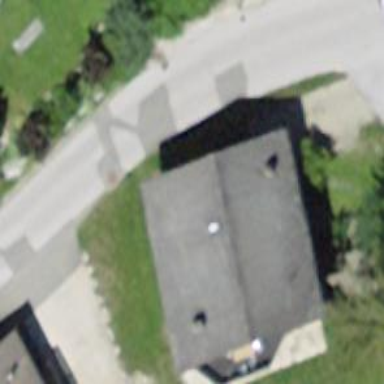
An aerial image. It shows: Detached building with gabled roof.